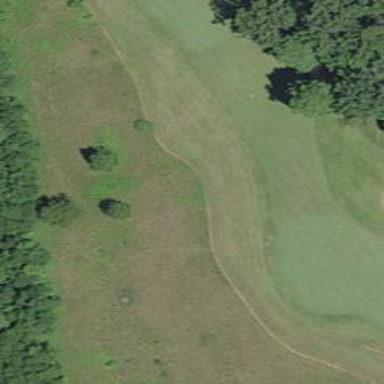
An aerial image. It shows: Golf fairway surrounded by grass.